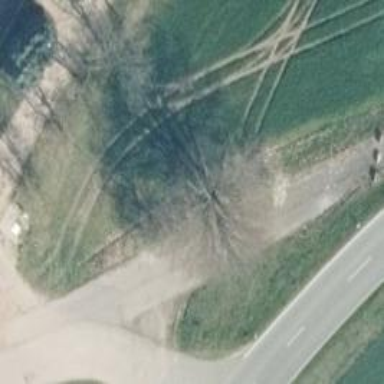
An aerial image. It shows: Deciduous broadleaved tree.